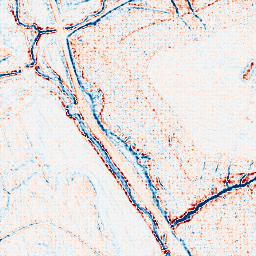
Category: edge_preserving
Decomposition family: anisotropic_diffusion
Decomposition parameters: iterations: 20
kappa: 10
gamma: 0.05
Upsampling method: sinc_hamming
Upsampling parameters: scale: 8
kernel_size: 8
Upsampling scale: 8